Field crop: maize
Growth stage: 2
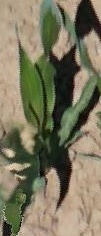
Species: maize